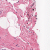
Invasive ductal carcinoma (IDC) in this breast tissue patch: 0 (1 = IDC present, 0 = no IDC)